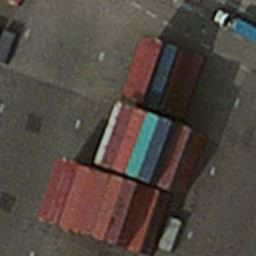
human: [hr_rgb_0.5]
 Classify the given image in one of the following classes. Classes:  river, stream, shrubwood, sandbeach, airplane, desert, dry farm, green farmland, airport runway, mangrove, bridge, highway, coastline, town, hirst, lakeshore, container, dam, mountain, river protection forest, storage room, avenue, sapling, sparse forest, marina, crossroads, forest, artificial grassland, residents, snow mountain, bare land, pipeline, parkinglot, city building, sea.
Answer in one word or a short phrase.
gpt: container